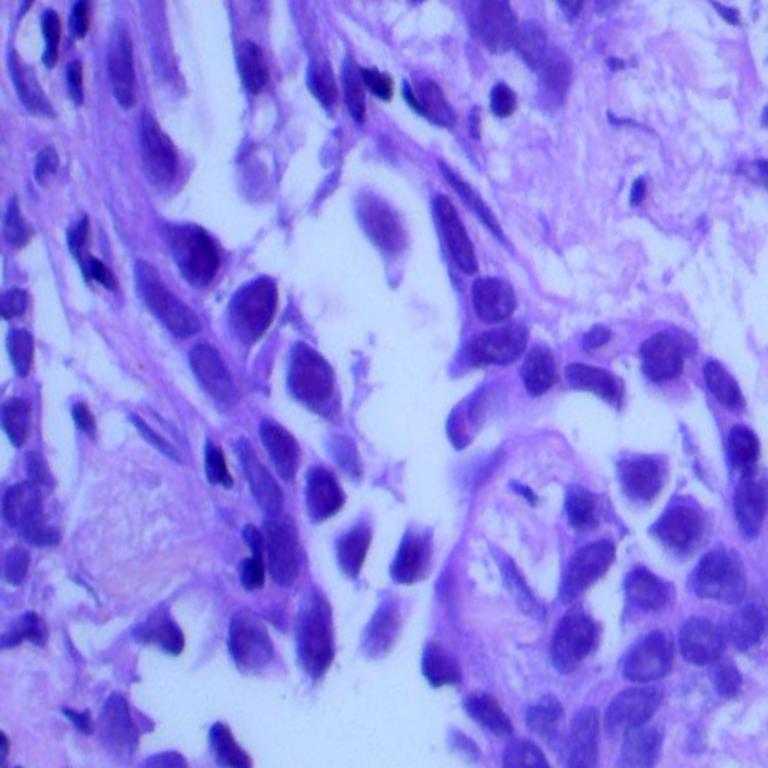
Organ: lung
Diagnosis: adenocarcinomas